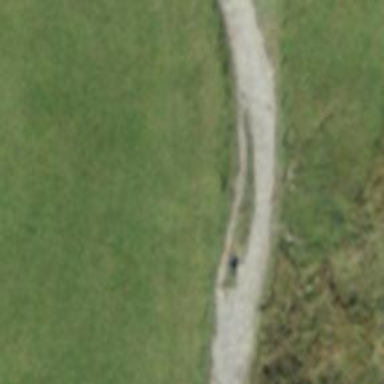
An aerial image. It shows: Path.